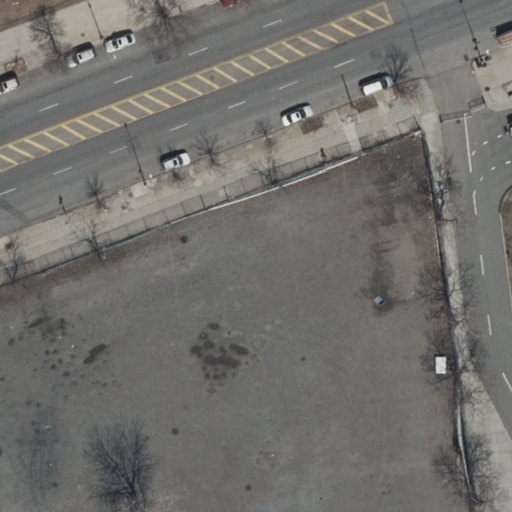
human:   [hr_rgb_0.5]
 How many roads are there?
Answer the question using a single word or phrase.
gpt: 6

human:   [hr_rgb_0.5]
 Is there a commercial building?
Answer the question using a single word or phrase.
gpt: no

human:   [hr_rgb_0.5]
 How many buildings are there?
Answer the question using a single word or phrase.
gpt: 1

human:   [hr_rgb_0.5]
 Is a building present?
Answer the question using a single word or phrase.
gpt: yes

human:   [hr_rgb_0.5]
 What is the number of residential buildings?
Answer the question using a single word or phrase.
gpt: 0

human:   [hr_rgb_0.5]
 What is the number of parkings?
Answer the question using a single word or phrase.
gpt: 1

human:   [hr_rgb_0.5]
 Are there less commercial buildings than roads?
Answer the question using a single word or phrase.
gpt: yes

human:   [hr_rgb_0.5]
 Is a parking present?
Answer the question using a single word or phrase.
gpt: yes

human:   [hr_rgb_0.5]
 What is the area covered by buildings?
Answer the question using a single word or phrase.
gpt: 176m2

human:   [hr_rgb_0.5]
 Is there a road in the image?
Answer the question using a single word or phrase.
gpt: yes

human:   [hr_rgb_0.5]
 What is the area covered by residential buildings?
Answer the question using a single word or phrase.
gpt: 0m2

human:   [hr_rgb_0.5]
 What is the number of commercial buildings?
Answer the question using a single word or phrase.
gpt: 0

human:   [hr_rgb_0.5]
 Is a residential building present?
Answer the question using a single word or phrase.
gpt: no

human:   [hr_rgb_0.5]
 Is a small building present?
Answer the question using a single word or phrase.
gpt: no

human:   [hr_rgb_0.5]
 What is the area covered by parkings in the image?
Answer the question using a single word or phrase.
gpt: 141m2

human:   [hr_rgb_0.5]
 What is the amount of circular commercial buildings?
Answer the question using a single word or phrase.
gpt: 0

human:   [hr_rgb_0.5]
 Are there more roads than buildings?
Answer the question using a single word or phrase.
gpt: yes

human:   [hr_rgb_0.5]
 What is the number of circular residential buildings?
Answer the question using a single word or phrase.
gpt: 0

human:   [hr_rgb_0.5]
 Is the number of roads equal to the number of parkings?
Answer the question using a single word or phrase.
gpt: no

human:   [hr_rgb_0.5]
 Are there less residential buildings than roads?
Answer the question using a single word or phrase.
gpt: yes

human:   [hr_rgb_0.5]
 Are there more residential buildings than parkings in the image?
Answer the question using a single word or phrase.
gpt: no

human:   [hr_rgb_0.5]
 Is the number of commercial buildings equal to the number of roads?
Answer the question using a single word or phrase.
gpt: no

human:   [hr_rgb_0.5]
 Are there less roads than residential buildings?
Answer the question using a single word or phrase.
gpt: no

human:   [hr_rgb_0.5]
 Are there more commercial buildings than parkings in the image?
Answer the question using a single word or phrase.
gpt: no

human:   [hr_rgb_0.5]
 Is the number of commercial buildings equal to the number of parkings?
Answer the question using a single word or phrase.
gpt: no

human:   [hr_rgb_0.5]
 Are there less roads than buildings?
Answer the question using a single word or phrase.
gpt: no

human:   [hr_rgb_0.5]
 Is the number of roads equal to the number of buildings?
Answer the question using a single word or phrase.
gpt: no

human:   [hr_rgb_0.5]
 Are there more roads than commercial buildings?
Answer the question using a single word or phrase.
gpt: yes

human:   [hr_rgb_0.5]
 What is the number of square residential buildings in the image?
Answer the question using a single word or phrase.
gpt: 0

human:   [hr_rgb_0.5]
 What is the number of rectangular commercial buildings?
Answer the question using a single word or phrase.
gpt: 0

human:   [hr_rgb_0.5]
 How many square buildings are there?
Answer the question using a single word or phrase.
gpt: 0

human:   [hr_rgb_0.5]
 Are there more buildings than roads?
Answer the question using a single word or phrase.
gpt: no

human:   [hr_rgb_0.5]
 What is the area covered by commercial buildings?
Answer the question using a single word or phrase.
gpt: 0m2

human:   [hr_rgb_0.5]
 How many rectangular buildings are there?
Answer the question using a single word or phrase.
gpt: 1

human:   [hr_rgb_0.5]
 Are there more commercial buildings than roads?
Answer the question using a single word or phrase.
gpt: no

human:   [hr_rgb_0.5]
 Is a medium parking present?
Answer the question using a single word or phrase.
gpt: yes

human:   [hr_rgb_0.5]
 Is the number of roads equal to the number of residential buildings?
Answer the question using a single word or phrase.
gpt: no

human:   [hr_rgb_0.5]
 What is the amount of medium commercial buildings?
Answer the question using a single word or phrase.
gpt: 0

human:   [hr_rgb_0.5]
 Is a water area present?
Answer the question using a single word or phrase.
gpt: no

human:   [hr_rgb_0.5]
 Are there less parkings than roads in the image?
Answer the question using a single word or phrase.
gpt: yes

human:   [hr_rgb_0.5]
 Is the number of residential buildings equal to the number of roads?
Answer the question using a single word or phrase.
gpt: no

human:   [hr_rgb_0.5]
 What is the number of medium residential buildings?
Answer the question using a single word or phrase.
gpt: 0

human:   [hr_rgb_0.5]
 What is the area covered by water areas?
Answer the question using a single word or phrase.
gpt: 0m2

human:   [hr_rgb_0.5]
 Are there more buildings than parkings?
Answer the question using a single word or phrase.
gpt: no

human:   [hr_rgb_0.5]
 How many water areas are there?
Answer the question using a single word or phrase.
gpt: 0

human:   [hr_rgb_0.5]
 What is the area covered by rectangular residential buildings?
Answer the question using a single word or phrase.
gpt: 0m2

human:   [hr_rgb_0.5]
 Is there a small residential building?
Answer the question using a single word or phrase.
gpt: no

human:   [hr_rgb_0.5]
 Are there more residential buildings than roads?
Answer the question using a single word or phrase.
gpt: no

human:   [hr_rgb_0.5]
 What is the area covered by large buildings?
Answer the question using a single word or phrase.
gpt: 0m2

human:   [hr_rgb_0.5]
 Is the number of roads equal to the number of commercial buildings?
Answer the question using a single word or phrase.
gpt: no

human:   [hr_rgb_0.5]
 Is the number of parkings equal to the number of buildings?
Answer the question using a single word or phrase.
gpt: yes

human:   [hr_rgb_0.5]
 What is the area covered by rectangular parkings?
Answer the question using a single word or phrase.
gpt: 0m2

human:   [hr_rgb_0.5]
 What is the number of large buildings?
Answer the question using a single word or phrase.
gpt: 0

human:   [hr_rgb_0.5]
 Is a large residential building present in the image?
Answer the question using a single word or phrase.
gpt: no

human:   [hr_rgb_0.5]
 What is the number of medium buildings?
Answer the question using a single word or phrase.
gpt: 1

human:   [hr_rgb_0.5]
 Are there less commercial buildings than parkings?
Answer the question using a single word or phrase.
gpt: yes

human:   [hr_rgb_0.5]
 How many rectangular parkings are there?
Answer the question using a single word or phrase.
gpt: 0

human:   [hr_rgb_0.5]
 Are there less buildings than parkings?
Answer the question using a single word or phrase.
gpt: no

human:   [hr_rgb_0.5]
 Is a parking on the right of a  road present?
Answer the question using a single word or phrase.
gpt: yes

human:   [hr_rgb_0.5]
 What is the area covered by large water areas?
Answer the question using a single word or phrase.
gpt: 0m2

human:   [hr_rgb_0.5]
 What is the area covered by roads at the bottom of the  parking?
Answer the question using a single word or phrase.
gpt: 0m2

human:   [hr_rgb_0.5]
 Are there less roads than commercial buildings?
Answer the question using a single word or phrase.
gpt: no

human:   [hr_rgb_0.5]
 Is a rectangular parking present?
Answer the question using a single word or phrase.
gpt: no

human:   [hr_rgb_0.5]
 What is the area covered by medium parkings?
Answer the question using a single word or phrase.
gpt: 141m2